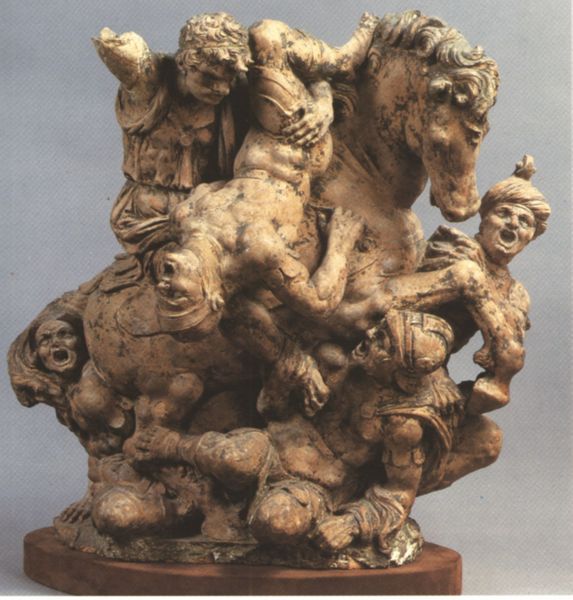
Titel: Studie der Schlacht von Anghiari
Institution: Florenz, Bargello
Schlagwörter: gruppe, hand, kampf, kopf, menschen, holz, marmor, männer, arm, barock, sockel, stein, figur, pferd, reiter, skulptur, statue, mähne, reiterbild, figuren, krieg, schlacht, wild, soldaten, kraft, plastik, raub, soldat, lorbeer, ritter, römer, ross, schreien, stark, sturz, gips, schlachtross, turban, schrei, aufbäumen, ringen, grimassen, rundplastik, kraftvoll, figurengruppe, kopfüber, zähmung, abgebrochen, zähmen, schreie, handgemenge, bändigen